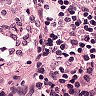
Metastatic tissue present: no